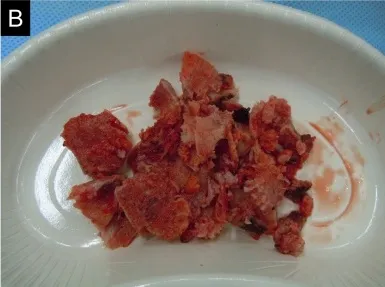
(B) Piece-by-piece resection of HO.
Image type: medical_photograph (other_medical_photograph)